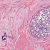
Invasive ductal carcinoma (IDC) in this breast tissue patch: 1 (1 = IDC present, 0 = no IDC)